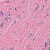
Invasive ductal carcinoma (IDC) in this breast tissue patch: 1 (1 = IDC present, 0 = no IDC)